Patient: sex M, age 55
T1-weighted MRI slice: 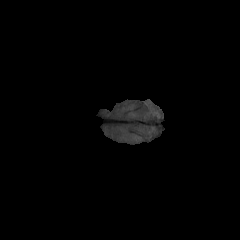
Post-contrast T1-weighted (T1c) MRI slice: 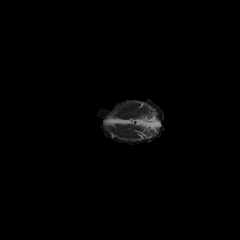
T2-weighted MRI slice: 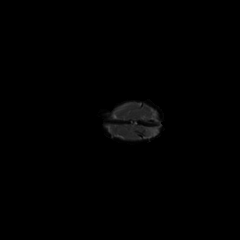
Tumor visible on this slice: no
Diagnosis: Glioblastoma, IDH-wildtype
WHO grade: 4